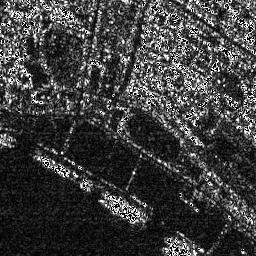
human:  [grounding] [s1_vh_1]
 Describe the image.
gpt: In the satellite image, there is  <ref>1 medium ship </ref> <box>[[12, 59, 27, 69, 0]]</box> located at left,  <ref>1 medium ship </ref> <box>[[39, 75, 53, 87, 0]]</box> located at bottom.